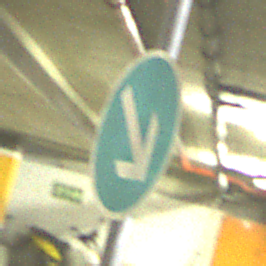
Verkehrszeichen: VorgeschriebeneVorbeifahrtRechts
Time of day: NotSpecified
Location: Indoor (Special)
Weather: NotSpecified
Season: NotSpecified
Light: Artificial